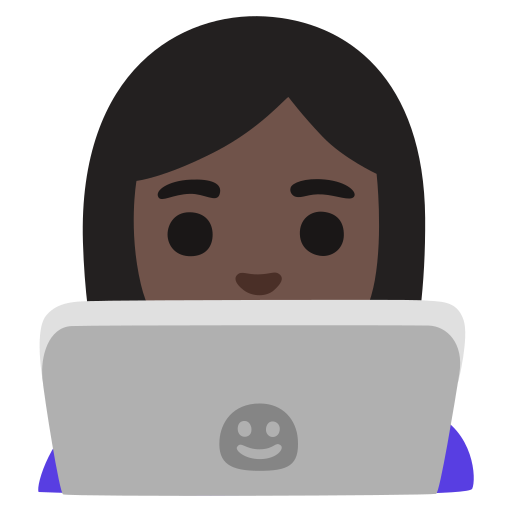
Emoji: 👩🏿‍💻